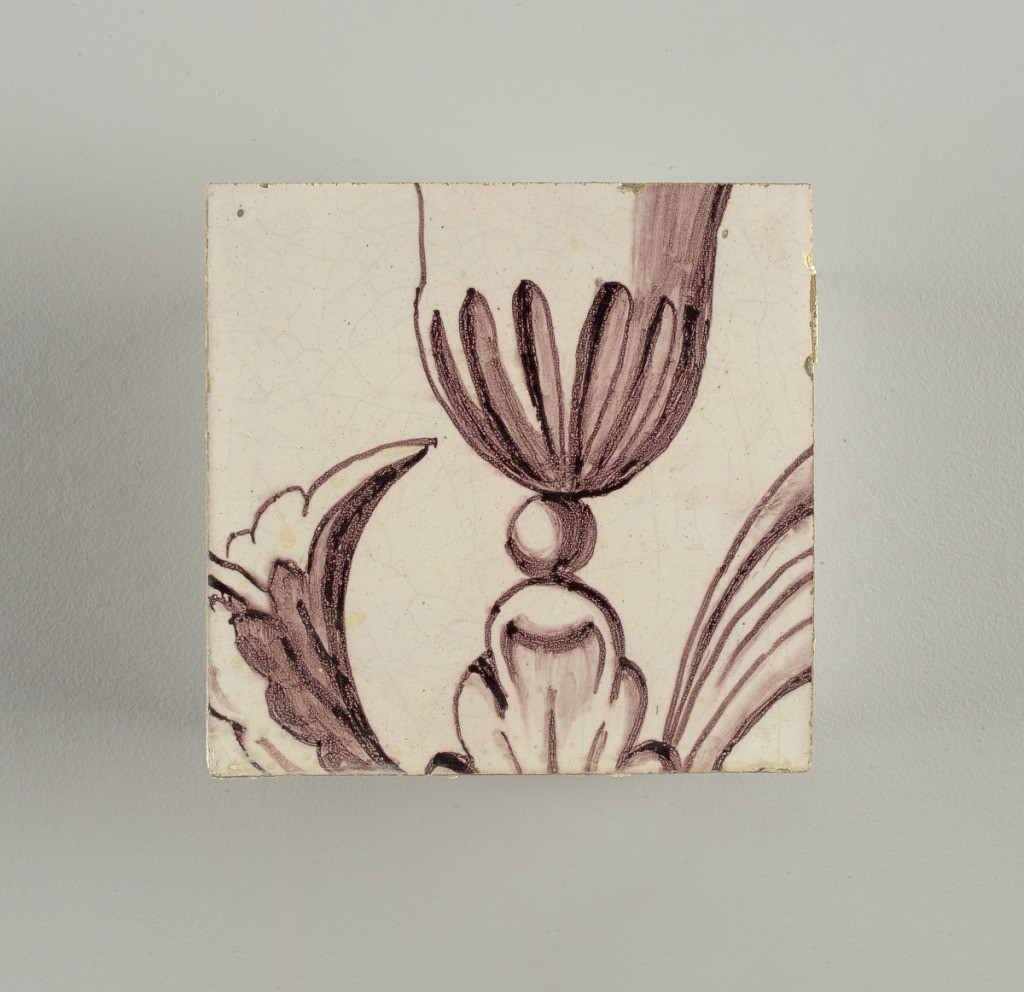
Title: Tile
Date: ca. 1725
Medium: Tin-glazed earthenware, underglaze manganese decoration
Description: Tile from upright rectangular panel of tiles; dark purple (manganese) on white ground showing arched framework; oval cartouche bearing double monogram (probably Lubert Adolf Torck), supported by pair of nude amors; pair of small amors holding crown above, borne by pair of female terms; surrounded by leafscrolls and foliations, with pair of flower-filled urns; top center, lunetted amor's head pendented with rosetted lattice cartouche.

To be used in Rozendaal Castel. Intended to be viewed inset into a wall- indicated by the inclusion of a trompe-l'oeil marbleized edge that surrounds three sides of the panel.